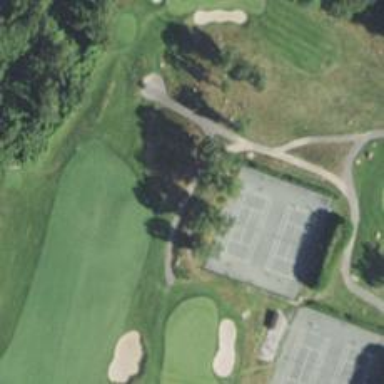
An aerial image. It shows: Service road designated as golf cart path.